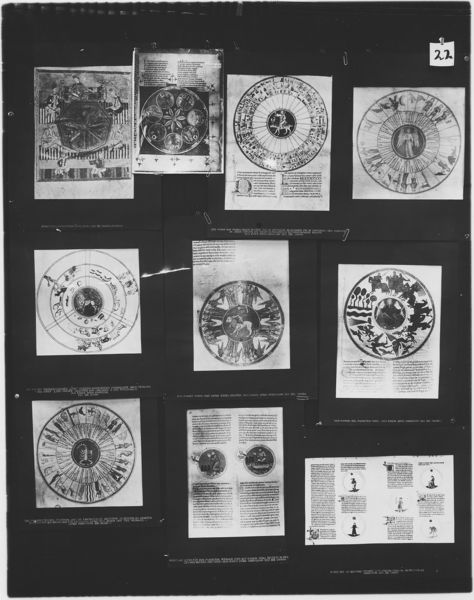
Titel: Mnemosyne (Bilderatlas, Fotos der Tafeln)
Künstler: Aby Warburg
Institution: London, The Warburg Institute Archive ©
Schlagwörter: blätter, schaufenster, schwarz, zeichen, zeichnung, kreis, pferd, reiter, rund, engel, bilder, bücher, fotos, papier, vorstellung, tafel, karten, ornamente, ring, foto, antike, buch, zettel, scheibe, sterne, seite, text, soldat, kreise, entwurf, vitrine, buchseite, ausstellung, seiten, griechisch, griechenland, sammlung, buchseiten, sternzeichen, grieche, objekte, drucke, inschriften, ampore, astrologie, sonnensystem, tierkreis, tierkreiszeichen, aufhängung, horoskop, bildtafel, entwruf, skorpion, planeten, aby warburg, pinnwand, rundbilder, 22, #ring, schwarzzettel